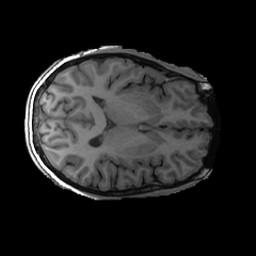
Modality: T1w
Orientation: axial
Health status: ill
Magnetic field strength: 3 T